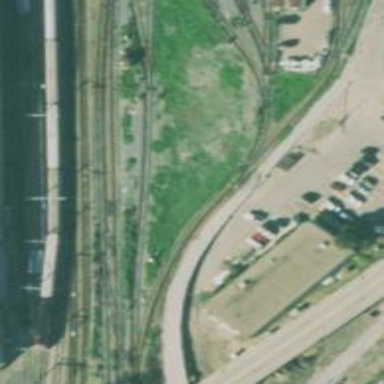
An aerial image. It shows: Electrified rail in service yard.